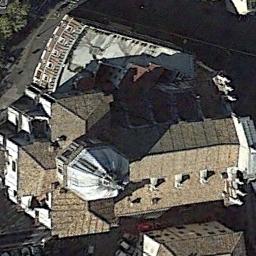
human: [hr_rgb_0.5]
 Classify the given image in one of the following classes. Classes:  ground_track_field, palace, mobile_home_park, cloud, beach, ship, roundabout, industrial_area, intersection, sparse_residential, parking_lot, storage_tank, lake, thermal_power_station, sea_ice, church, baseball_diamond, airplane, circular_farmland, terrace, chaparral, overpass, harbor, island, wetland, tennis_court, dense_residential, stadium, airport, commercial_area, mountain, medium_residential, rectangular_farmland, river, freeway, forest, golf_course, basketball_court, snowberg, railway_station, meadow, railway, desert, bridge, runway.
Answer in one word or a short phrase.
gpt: church